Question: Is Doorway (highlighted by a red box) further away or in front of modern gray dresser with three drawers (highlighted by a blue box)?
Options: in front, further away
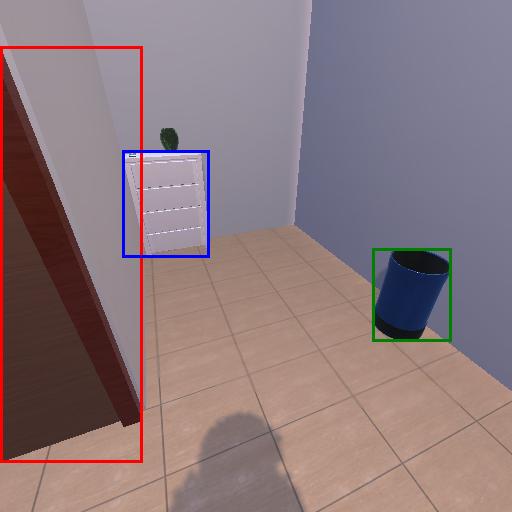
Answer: in front